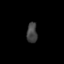
Tissue: skin
Cell type: Epithelial cells
Senescence score: 0.2592
Nuclear area (px): 205
Mean DAPI intensity: 66.62